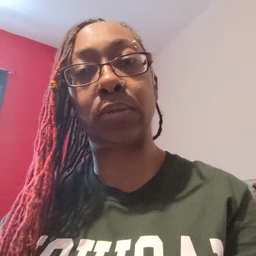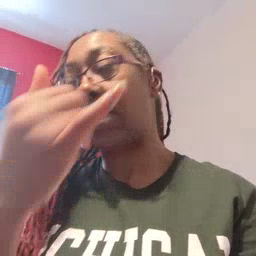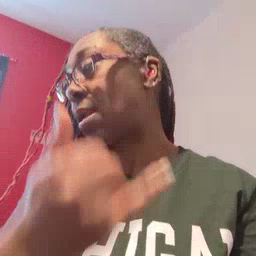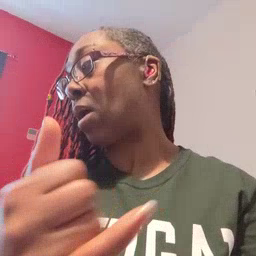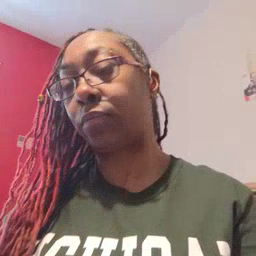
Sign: now